Question: I'm still learning in programming
I'm trying to get customer data in list. So I can get the value from the index, but it only can get the first customer. the index won't increment, I'm still confusing, I have already move the variable for increment the index won't work, maybe my logic isn't right. here's the code, tell me where is not right..?? thank you for you help and explanation
'''
public void getJamVSpot()
{
var listJamAwal = new List<String>();
var listJamAkhir = new List<String>();
var listNota = new List<int>();
DateTime tglSewa = dtp_tglSewa.Value.Date;
int r = 0;
String ja = String.Empty;
String jb = String.Empty;
int n = 0;
int indexUp = 0;
if (dtp_tglSewa.Value.Date == jl.getTglJadwalVspot(tglSewa, lap) && rdb_Lapangan_VSpot.Checked == true || rdb_rumputSintetis.Checked == true)
{
IEnumerator<String> jAwal = jl.getJamAwalbyDate(tglSewa, lap);
while (jAwal.MoveNext())
{
listJamAwal.Add(jAwal.Current);
}
IEnumerator<String> jAkhir = jl.getJamAkhirbyDate(tglSewa, lap);
while (jAkhir.MoveNext())
{
listJamAkhir.Add(jAkhir.Current);
}
IEnumerator<int> nota = jl.getNota(tglSewa, lap);
while (nota.MoveNext())
{
listNota.Add(nota.Current);
}
ja = listJamAwal[indexUp];
jb = listJamAkhir[indexUp];
n = listNota[indexUp];
int count = jl.countNota(n);
String penyewa = jl.getNamaPenyewa(n);
String no_kontak = jl.getNomorKontak(n);
String status = jl.getStatusSewa(n);
for (int i = 1; i <= count; i++)
{
foreach (DataGridViewRow row in dgv_Jadwal_Sewa.Rows)
if (row.Cells[0].Value.ToString().Equals(ja))
{
r = row.Index;
row.Cells[2].Value = penyewa;
row.Cells[3].Value = no_kontak;
row.Cells[4].Value = status;
if (ja != jb)
{
ja = jl.getJamAkhirbyJamAwal(ja);
row.Cells[2].Value = penyewa;
row.Cells[3].Value = no_kontak;
row.Cells[4].Value = status;
//dgv_Jadwal_Sewa.Rows[r].Selected = true;
}
break;
}
}
} indexUp++;
}
'''

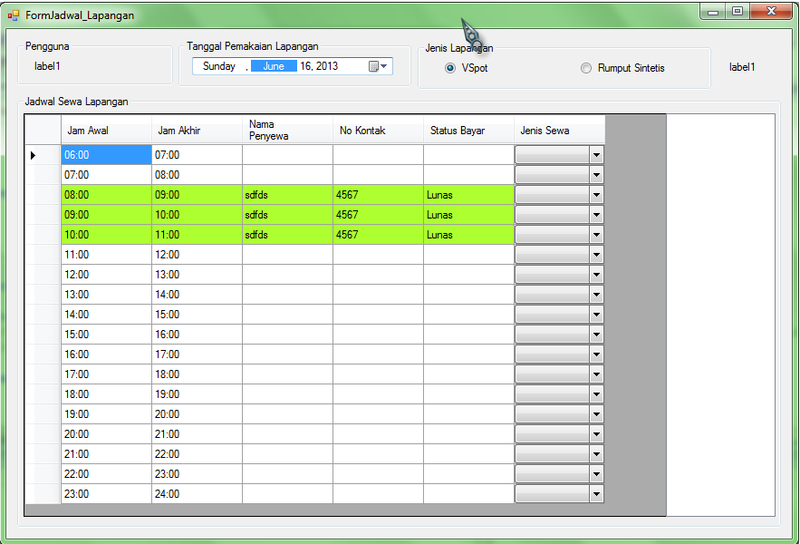
Answer: When you increment the 'indexUp' variable you aren't using it anymore.
In your code you are just recovering the first item (0), doing some stuff with this value (in the loops) and exits.
For example, you can wrap your stuff with this loop:
'''
for (int indexUp = 0; indexUp < listJamAwal.Count; indexUp++)
{
ja = listJamAwal[indexUp];
jb = listJamAkhir[indexUp];
n = listNota[indexUp];
int count = jl.countNota(n);
String penyewa = jl.getNamaPenyewa(n);
String no_kontak = jl.getNomorKontak(n);
String status = jl.getStatusSewa(n);
for (int i = 1; i <= count; i++)
{
foreach (DataGridViewRow row in dgv_Jadwal_Sewa.Rows)
{
if (row.Cells[0].Value.ToString().Equals(ja))
{
r = row.Index;
row.Cells[2].Value = penyewa;
row.Cells[3].Value = no_kontak;
row.Cells[4].Value = status;
if (ja != jb)
{
ja = jl.getJamAkhirbyJamAwal(ja);
row.Cells[2].Value = penyewa;
row.Cells[3].Value = no_kontak;
row.Cells[4].Value = status;
//dgv_Jadwal_Sewa.Rows[r].Selected = true;
}
break;
}
}
}
}
'''